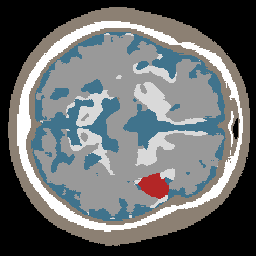
Label: lesion